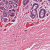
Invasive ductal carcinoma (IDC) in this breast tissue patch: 0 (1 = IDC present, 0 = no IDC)